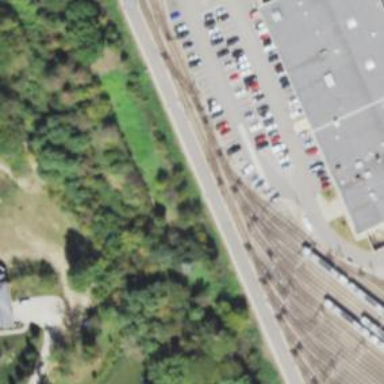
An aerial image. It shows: Light rail yard with electrified contact lines.